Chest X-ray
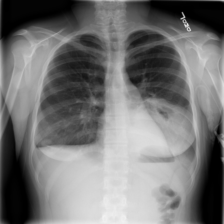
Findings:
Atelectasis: negative
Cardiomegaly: negative
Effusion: positive
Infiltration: negative
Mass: negative
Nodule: negative
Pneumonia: negative
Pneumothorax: negative
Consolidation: negative
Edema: negative
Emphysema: negative
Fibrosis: negative
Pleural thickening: negative
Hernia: negative